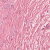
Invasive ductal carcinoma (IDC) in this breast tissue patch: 0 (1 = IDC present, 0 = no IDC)